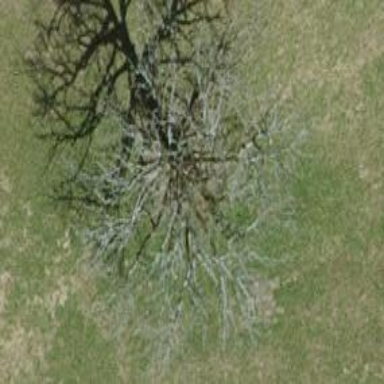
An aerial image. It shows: Urban tree adds touch of nature to the surroundings.